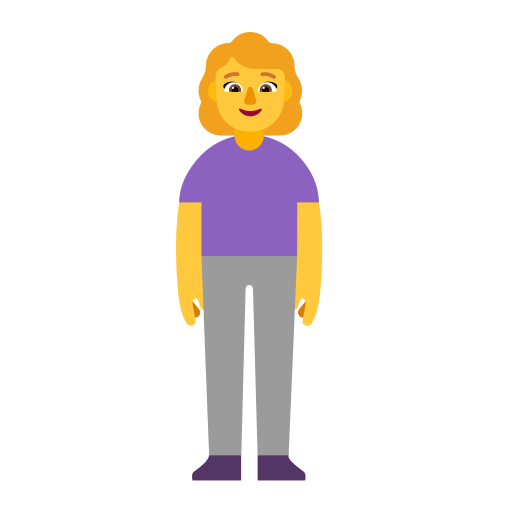
woman standing flat default